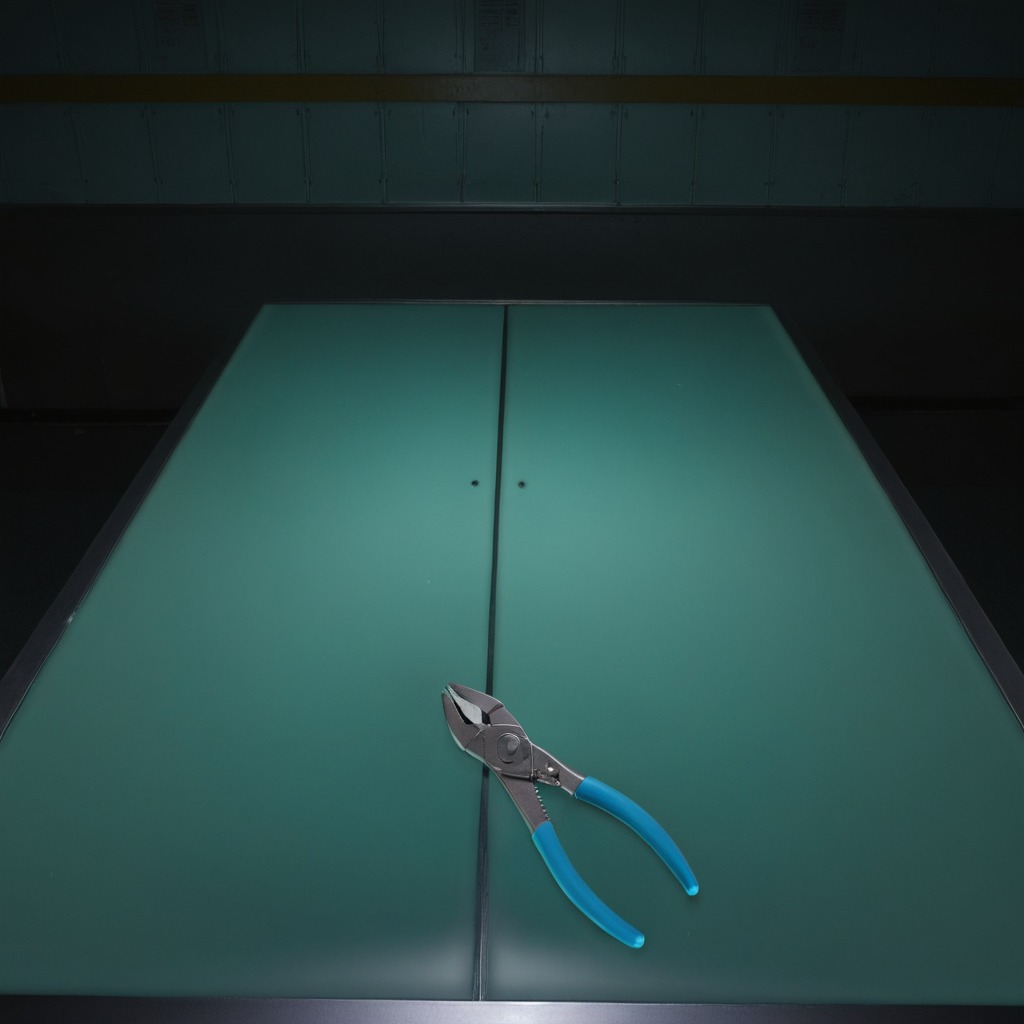
A plier lies on a clean empty table in a railway signal maintenance room lit by harsh overhead fluorescents photorealistic surface textures crisp shadows high dynamic range